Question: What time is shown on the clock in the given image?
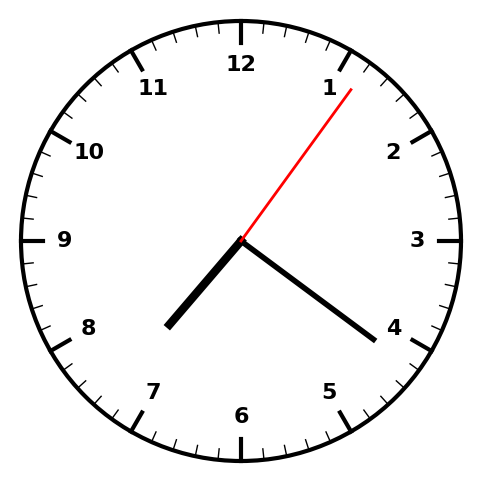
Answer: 07:21:06